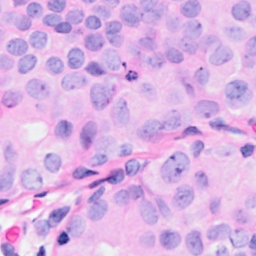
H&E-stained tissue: Breast